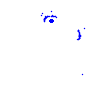
Particle: pion